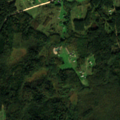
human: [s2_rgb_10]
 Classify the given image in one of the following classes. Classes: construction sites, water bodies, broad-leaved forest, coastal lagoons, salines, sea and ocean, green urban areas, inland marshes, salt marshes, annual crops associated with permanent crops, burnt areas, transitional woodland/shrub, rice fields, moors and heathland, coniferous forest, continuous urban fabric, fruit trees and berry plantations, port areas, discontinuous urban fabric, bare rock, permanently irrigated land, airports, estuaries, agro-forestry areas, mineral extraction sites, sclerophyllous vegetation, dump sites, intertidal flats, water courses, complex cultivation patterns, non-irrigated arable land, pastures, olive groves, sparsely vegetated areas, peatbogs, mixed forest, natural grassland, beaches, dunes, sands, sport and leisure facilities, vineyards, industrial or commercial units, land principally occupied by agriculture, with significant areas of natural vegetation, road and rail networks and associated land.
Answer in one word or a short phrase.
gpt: land principally occupied by agriculture, with significant areas of natural vegetation, coniferous forest, mixed forest, transitional woodland/shrub